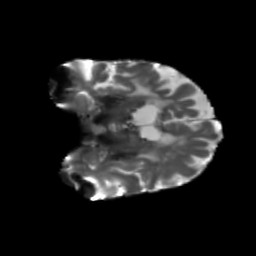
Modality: T2w
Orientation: coronal
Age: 62
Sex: female
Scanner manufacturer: siemens
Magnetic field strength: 3 T
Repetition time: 5.25 s
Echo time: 0.08 s